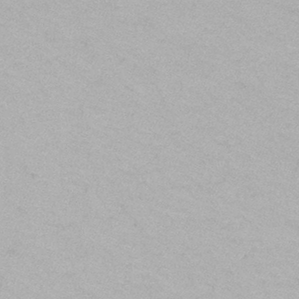
Label: frost